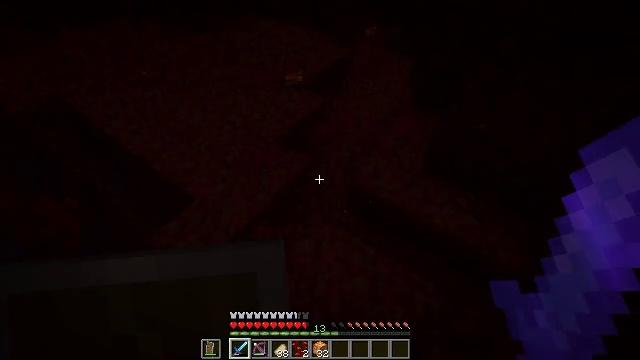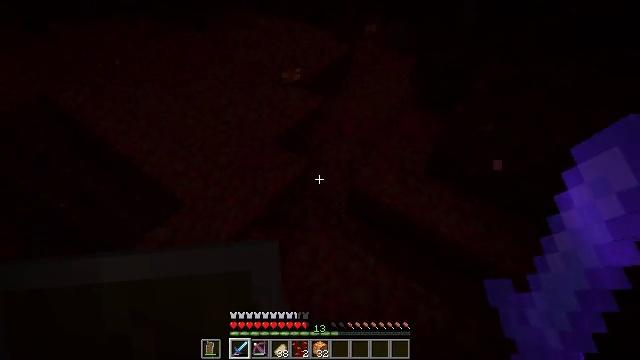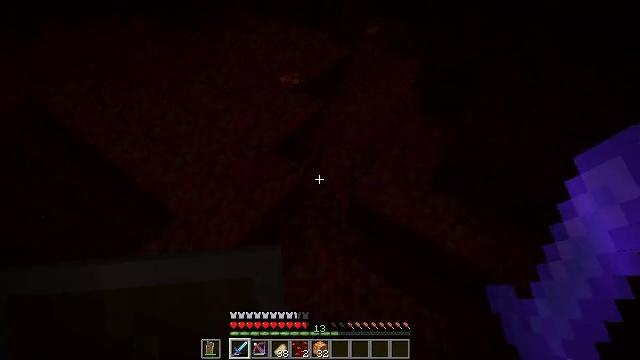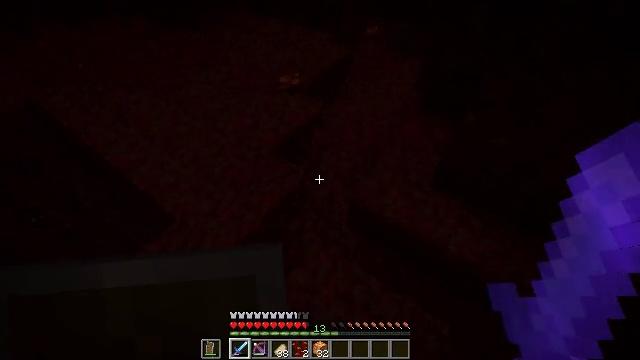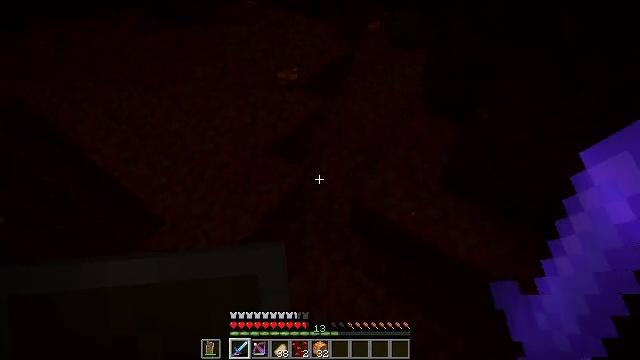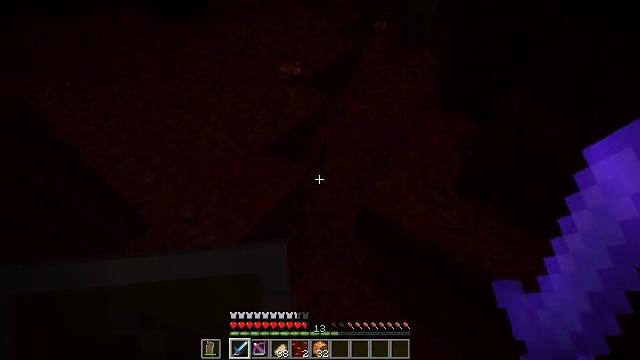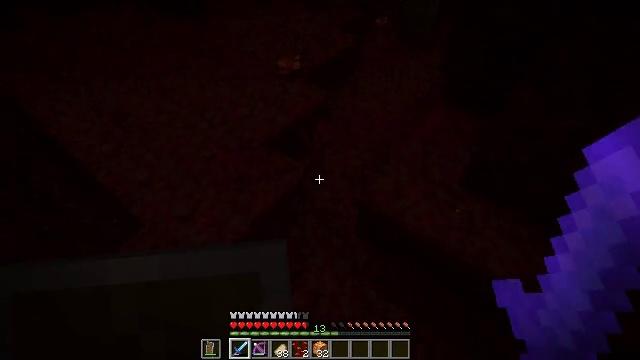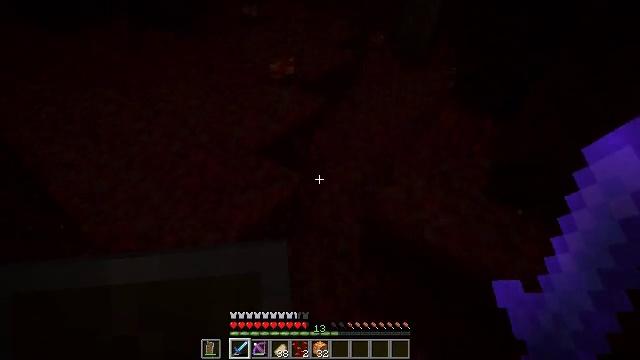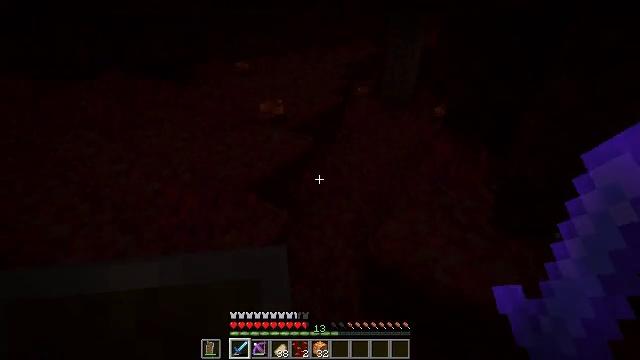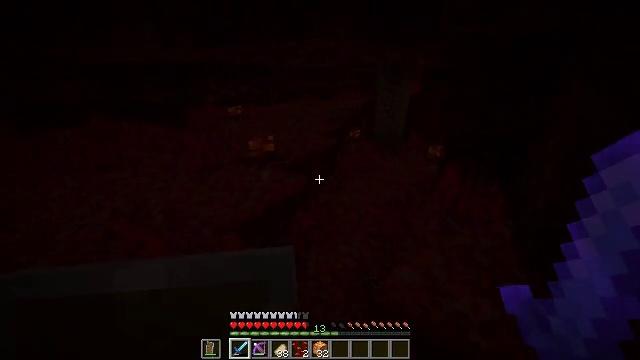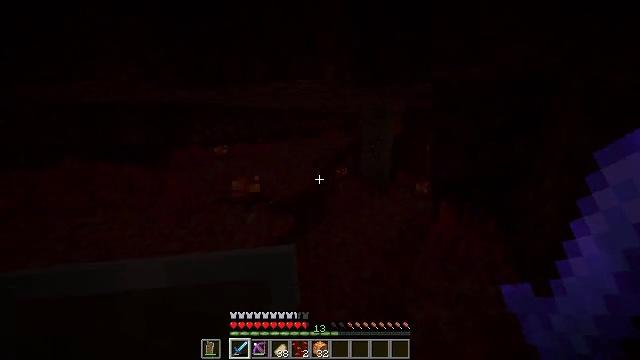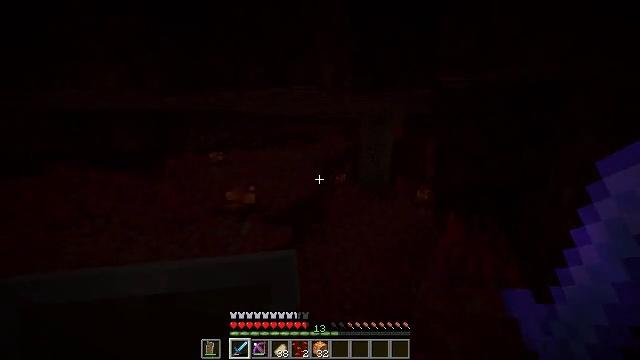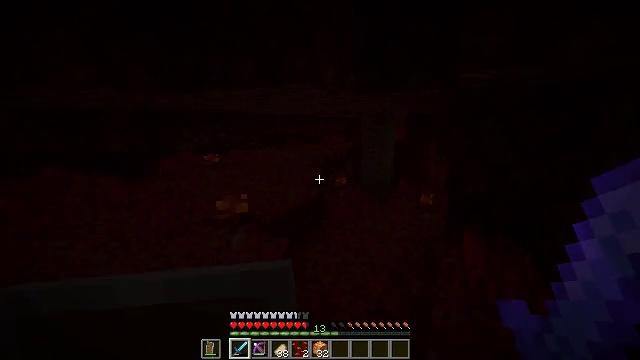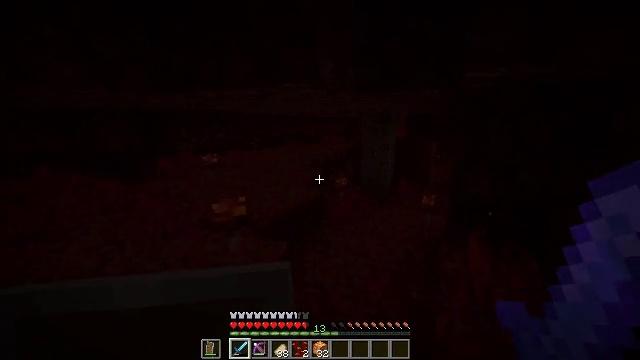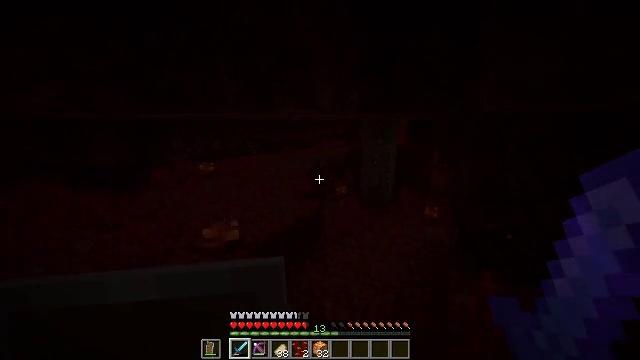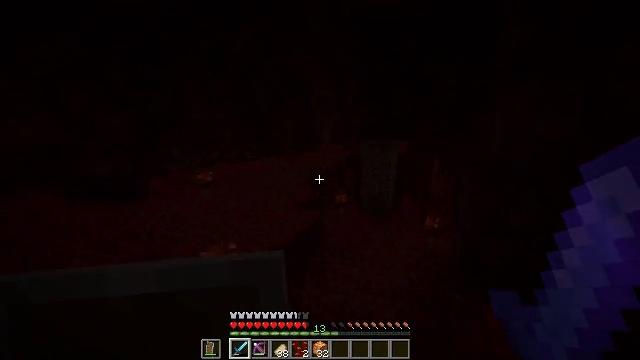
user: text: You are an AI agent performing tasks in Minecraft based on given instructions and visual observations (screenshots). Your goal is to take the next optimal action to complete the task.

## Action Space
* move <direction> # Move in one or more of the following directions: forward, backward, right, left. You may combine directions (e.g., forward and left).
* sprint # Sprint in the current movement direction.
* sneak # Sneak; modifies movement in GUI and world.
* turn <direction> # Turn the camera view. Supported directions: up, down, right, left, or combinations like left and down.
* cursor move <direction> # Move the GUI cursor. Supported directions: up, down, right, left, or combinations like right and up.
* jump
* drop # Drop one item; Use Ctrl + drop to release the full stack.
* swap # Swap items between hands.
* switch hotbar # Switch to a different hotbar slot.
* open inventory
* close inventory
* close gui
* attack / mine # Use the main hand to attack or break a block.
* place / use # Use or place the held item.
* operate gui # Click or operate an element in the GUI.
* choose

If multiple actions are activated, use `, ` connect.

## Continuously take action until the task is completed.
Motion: motion action
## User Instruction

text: Drop weeping vines.
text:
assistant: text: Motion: move forward
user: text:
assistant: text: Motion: move forward
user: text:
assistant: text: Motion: move forward
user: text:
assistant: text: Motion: move forward
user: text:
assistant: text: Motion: move forward, turn left and up
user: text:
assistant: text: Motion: move forward
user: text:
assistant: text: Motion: move forward, turn up
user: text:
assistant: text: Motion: move forward, turn right and up
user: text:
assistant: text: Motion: move forward, turn right and up
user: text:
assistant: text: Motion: move forward, turn right and up
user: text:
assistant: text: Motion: move forward, turn up
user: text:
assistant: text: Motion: move forward
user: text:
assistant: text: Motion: move forward
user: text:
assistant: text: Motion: move forward, jump
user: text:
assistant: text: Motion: move forward, jump
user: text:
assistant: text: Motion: move forward, jump
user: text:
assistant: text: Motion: move forward, jump
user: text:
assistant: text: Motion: move forward, turn right, jump
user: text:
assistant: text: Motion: move forward, turn right and up, jump
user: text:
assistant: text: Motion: move forward, turn right and up, jump
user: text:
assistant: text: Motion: move forward, turn right and up
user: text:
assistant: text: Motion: move forward
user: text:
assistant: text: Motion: move forward, turn right
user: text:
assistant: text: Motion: move forward
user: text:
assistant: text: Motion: move forward, turn right
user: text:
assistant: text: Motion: move forward, turn right and up
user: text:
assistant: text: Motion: move forward, turn right and up
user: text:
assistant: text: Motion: move forward
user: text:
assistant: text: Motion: no_op
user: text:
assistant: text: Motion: move forward